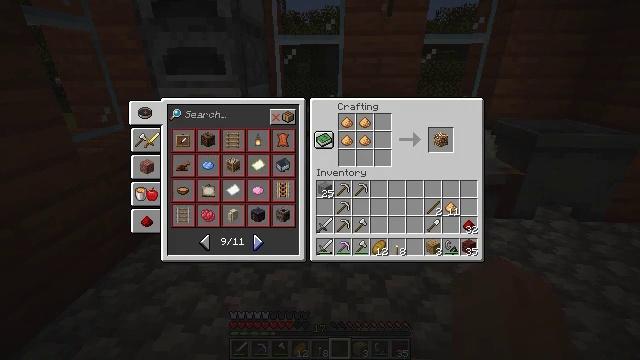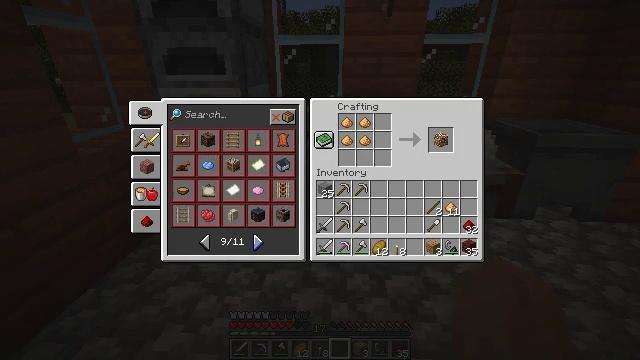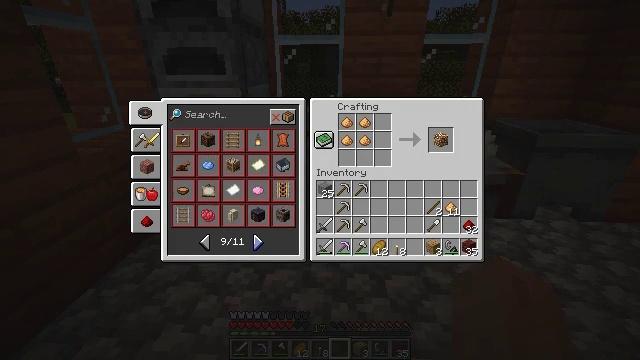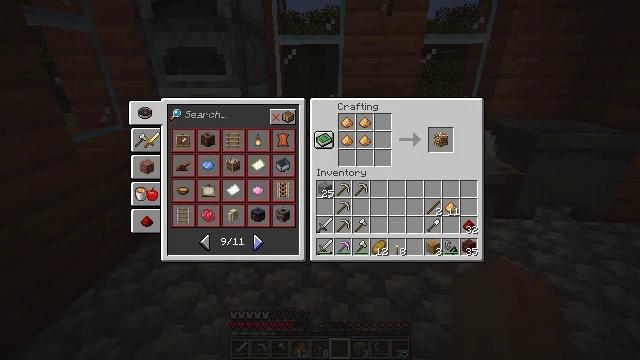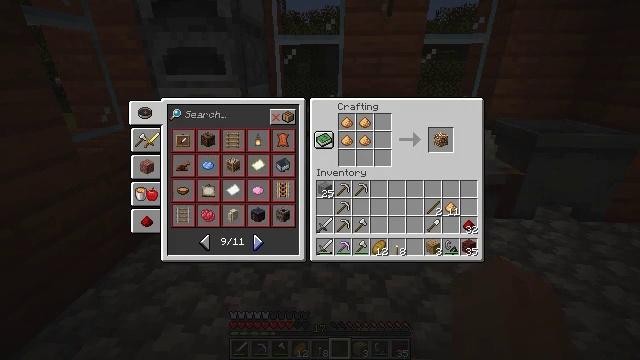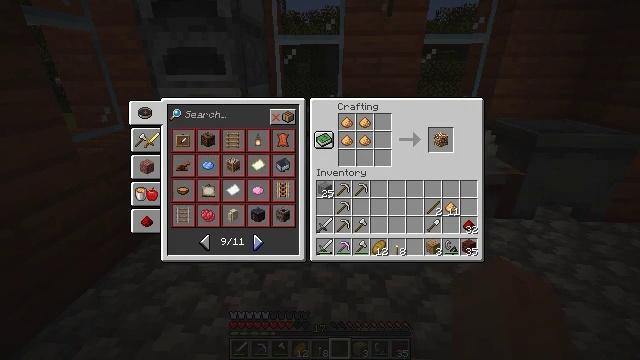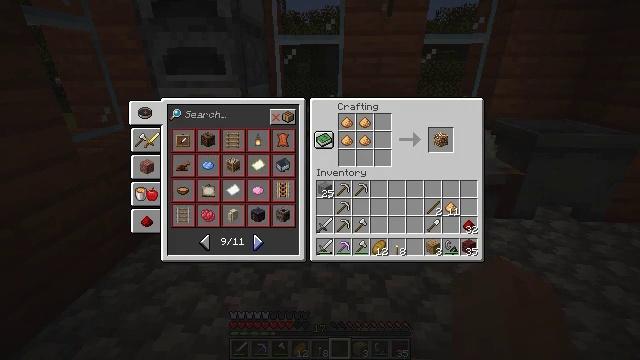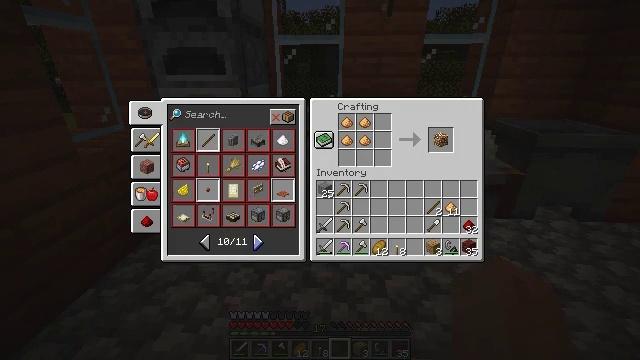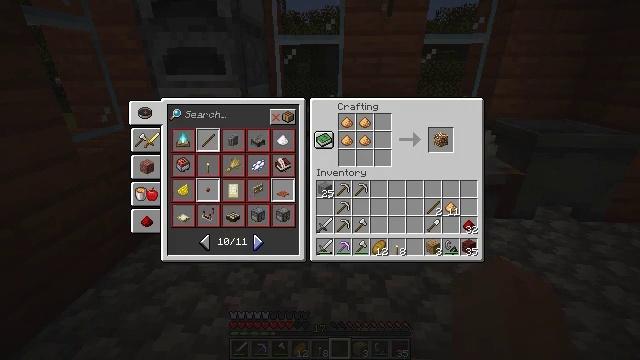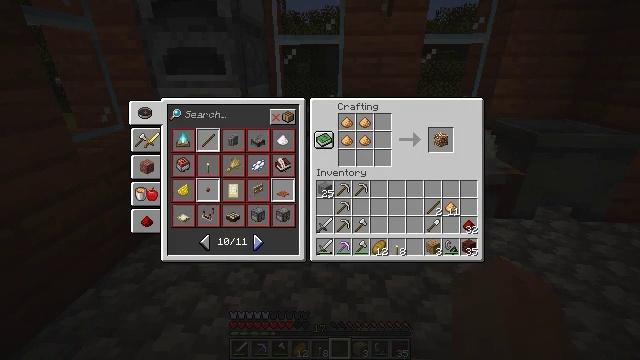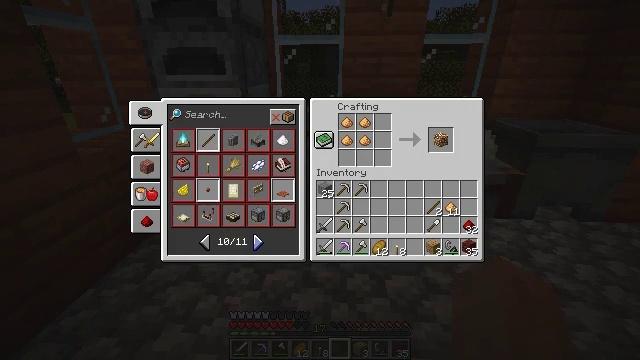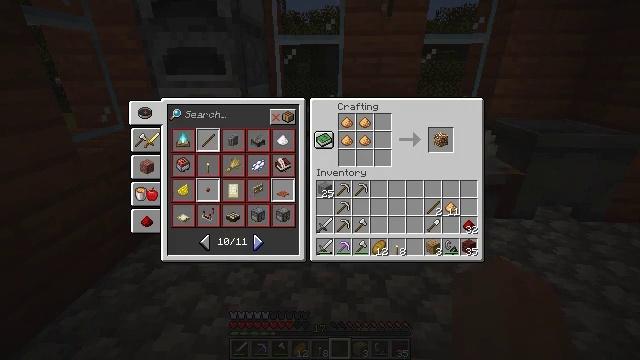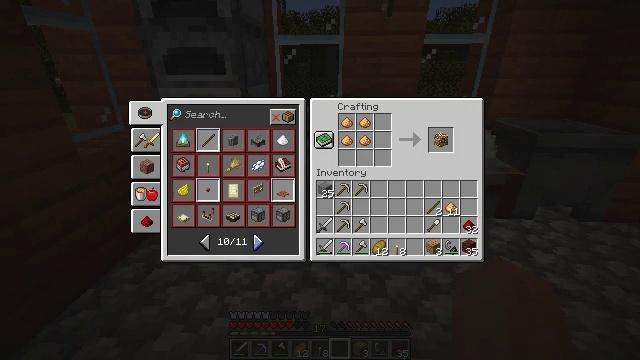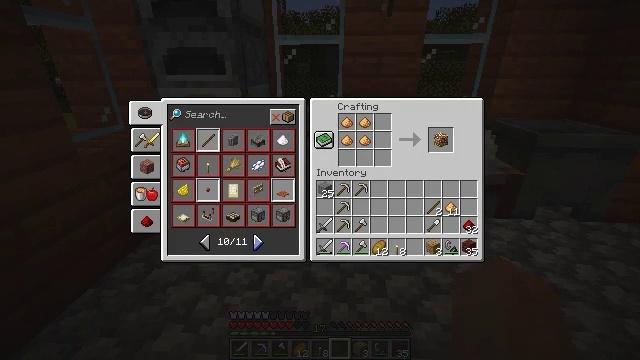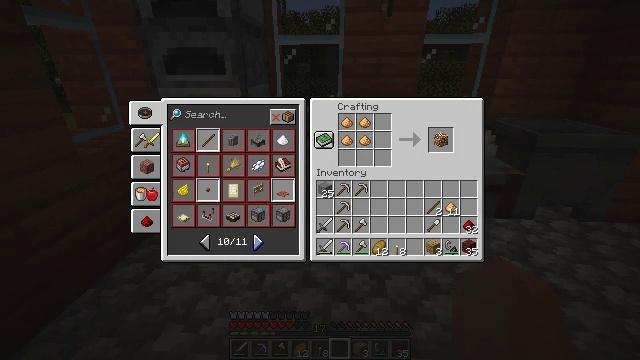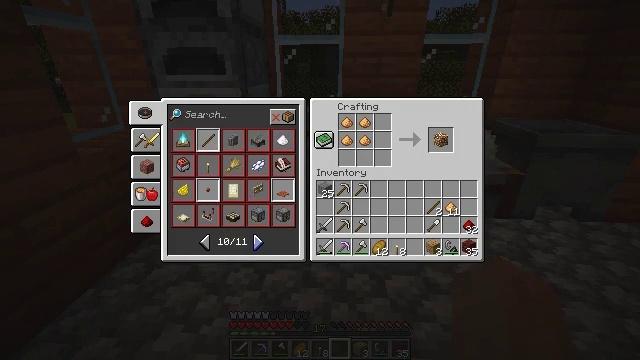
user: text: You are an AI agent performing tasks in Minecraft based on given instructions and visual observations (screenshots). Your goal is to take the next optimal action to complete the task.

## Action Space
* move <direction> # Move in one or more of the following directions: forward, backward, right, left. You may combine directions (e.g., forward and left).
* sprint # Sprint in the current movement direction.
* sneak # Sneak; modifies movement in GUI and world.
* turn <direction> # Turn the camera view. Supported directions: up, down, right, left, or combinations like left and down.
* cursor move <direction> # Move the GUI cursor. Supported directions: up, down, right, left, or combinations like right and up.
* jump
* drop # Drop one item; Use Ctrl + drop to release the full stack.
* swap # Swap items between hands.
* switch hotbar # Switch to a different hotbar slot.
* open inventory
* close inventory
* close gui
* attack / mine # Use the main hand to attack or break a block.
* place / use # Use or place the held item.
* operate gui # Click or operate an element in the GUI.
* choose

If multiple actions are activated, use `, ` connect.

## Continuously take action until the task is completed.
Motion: motion action
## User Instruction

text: Place glowstone dust in the crafting table to craft a glowstone.
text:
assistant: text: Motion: no_op
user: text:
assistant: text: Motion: no_op
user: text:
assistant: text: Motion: no_op
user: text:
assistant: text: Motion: no_op
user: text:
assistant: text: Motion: no_op
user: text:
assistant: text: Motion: no_op
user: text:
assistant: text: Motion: operate gui
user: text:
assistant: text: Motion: operate gui
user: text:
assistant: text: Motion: operate gui
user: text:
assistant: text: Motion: no_op
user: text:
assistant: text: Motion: no_op
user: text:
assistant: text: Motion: no_op
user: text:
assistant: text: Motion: no_op
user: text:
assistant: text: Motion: no_op
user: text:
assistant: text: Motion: no_op
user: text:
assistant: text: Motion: no_op
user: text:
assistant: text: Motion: no_op
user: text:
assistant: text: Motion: no_op
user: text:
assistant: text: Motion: operate gui
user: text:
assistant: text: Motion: operate gui
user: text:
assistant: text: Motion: operate gui
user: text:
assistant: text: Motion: no_op
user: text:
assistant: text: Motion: no_op
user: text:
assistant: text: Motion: no_op
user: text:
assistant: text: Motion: no_op
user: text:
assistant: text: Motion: no_op
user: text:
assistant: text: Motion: no_op
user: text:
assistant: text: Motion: no_op
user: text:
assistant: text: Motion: no_op
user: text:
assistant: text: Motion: no_op